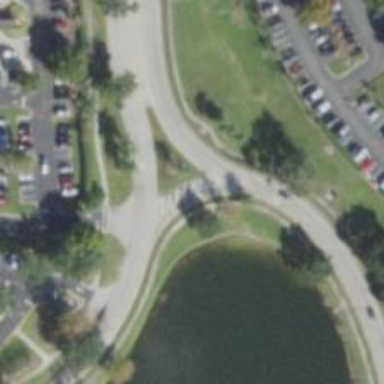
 there is sidewalk. The junction is circular."